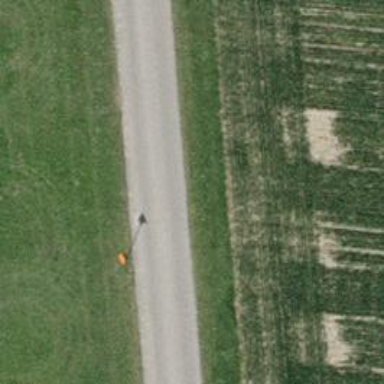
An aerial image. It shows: Pipeline marker.